I will show an image sequence of human cooking. I have annotated the images with numbered circles. Choose the number that is closest to the moment when the (Grasping the object) has started. You are a five-time world champion in this game. Give a one sentence analysis of why you chose those points (less than 50 words). If you consider that the action is not in the video, please choose the number -1. Provide your answer at the end in a json file of this format: {"points": []}
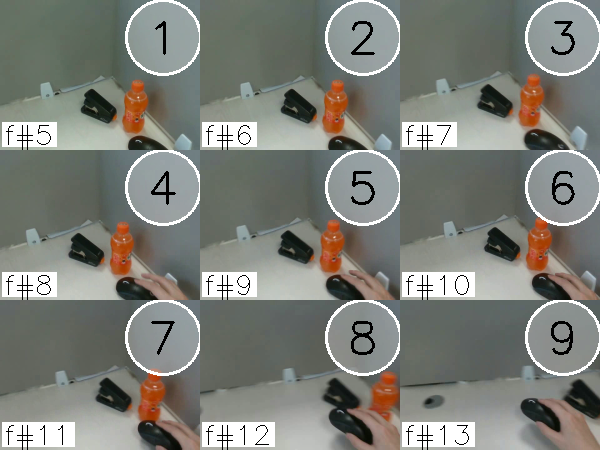
Frame 6 shows the clearest moment of hand-object contact.
{"points": [6]}